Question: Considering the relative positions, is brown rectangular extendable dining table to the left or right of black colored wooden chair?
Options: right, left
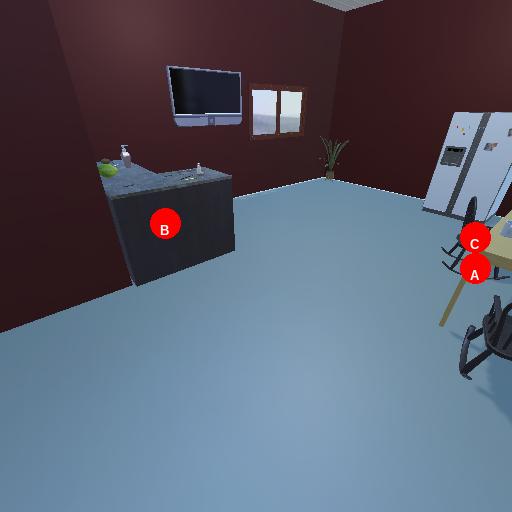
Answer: right